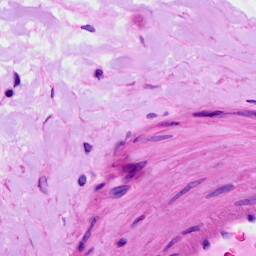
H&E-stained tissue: Ovarian